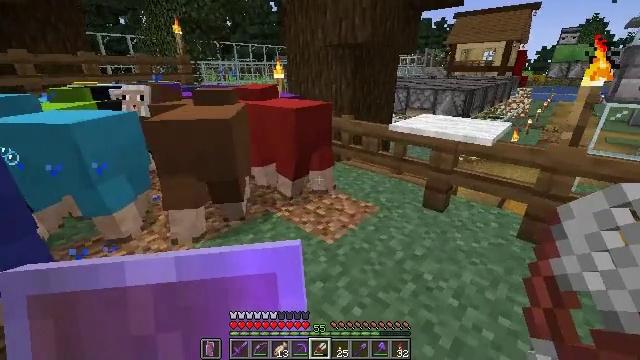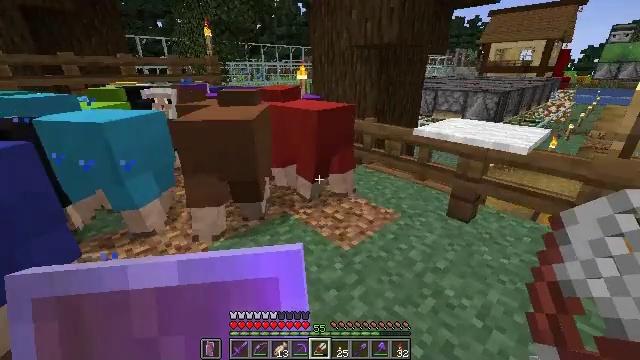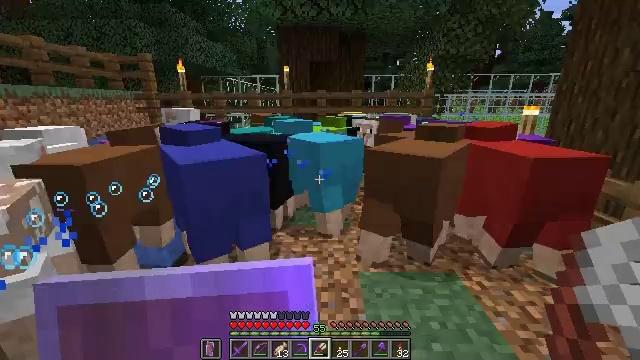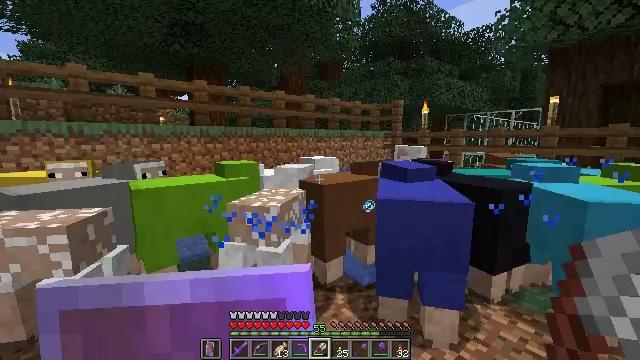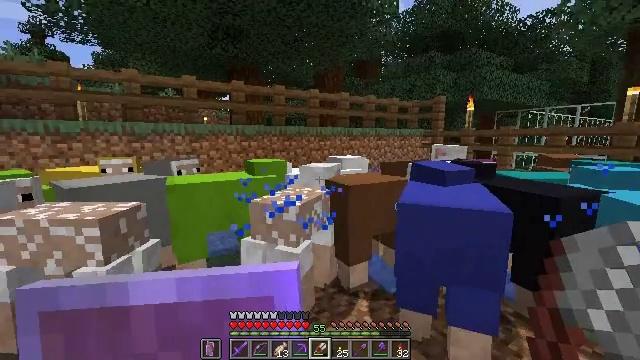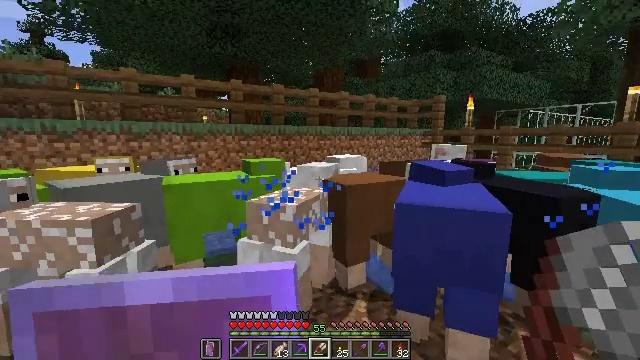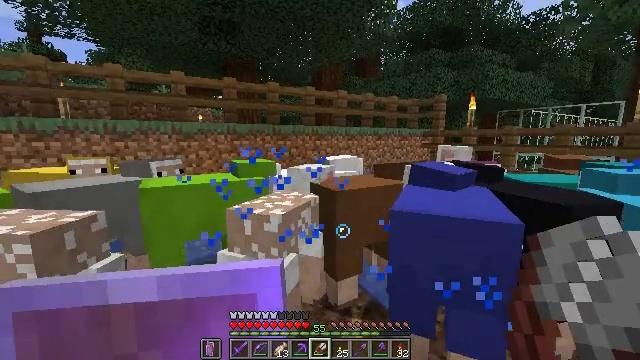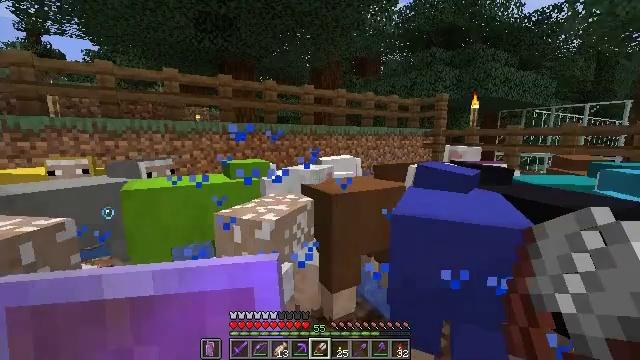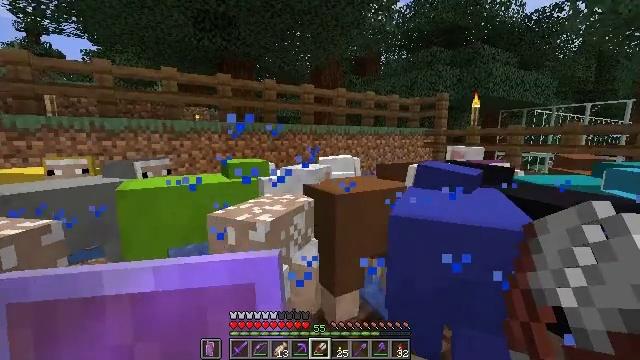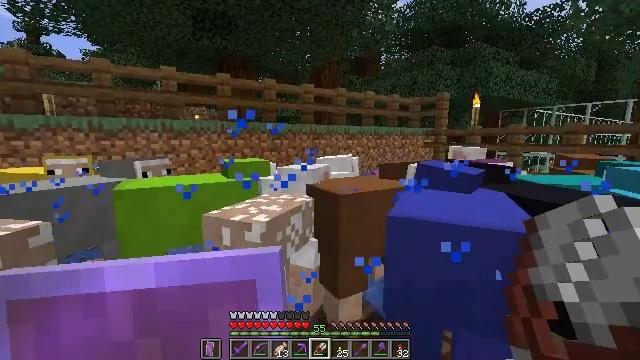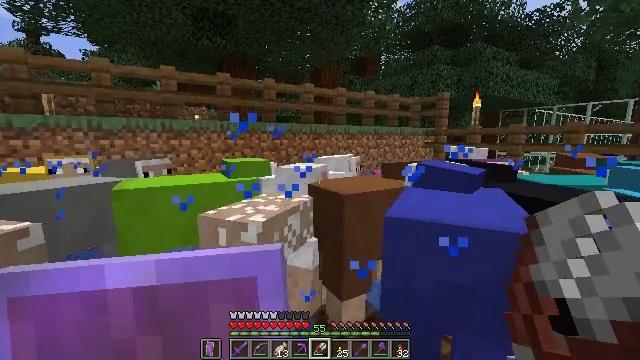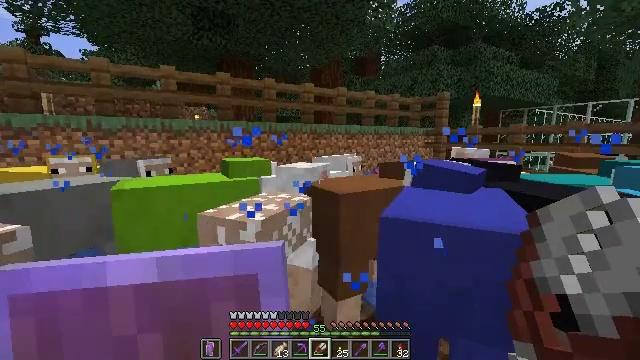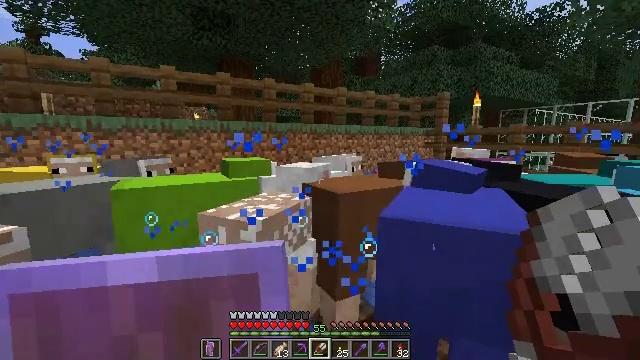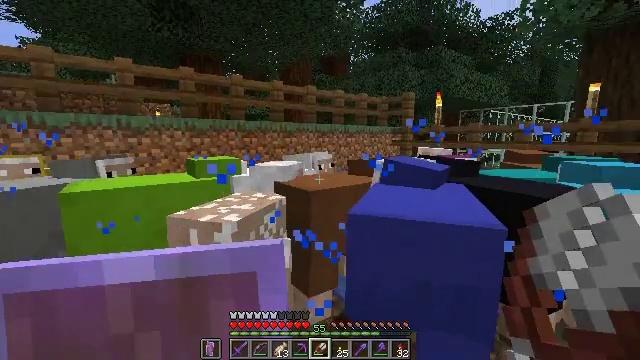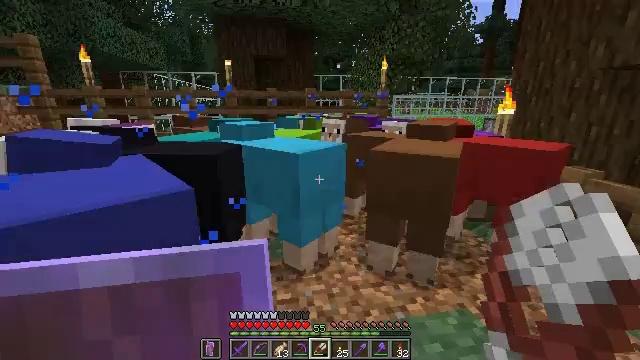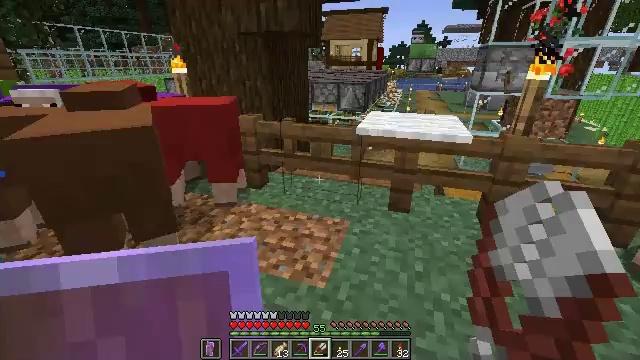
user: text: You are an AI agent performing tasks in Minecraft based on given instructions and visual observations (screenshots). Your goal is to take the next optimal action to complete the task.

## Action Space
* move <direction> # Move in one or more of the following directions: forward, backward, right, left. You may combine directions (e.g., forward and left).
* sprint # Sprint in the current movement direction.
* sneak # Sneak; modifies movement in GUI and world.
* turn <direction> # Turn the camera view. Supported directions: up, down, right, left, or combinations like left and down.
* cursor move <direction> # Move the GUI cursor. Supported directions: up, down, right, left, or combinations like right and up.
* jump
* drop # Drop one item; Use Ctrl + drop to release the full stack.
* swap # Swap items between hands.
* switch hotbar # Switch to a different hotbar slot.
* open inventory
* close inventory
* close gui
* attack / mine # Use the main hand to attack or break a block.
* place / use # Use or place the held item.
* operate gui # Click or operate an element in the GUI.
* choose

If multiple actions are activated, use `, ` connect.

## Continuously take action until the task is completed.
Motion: motion action
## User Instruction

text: craft item pink carpet
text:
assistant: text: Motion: move forward and move right, turn left
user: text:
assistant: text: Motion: move forward and move right, turn left and up
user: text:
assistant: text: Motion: move forward and move right, turn left and up
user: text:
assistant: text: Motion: move forward, turn left
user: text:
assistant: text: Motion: move forward
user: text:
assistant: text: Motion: move forward
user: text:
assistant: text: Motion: no_op
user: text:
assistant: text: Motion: no_op
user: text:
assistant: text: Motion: no_op
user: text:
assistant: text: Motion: no_op
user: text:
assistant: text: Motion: no_op
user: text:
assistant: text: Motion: no_op
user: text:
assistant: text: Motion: turn right
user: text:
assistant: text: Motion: move forward, turn right and down
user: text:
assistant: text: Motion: move forward, turn right and down
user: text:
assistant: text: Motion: move forward, turn right and down
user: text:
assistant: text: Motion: move forward
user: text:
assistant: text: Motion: move forward
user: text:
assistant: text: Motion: move forward, turn left and up
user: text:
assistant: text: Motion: move forward, turn left and up
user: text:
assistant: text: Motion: move forward, turn left and down
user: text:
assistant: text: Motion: move forward
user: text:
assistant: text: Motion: move forward, turn right and down
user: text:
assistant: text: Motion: move forward, turn right and down
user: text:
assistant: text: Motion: turn right and down
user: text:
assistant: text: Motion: move forward, turn right and down
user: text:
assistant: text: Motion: move forward
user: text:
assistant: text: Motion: move forward
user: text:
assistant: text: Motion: move forward
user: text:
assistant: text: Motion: move forward